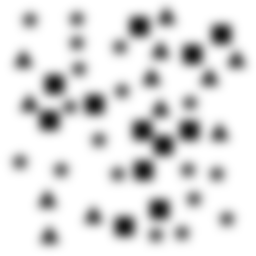
Squares: 12
Triangles: 12
Stars: 18
Total shapes: 42